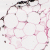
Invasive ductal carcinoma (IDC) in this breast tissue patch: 0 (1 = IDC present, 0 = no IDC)